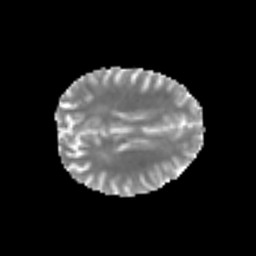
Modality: MD
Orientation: axial
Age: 25
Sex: male
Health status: healthy